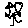
Label: tree